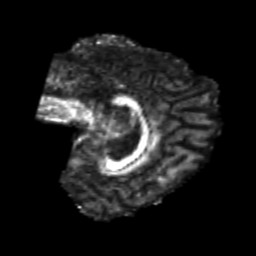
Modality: FA
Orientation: sagittal
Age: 20
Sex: female
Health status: healthy
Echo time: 0.074 s